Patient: sex M, age 57
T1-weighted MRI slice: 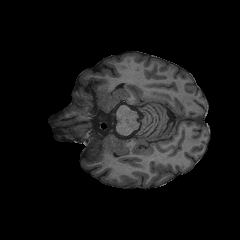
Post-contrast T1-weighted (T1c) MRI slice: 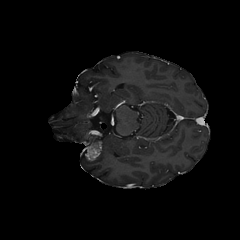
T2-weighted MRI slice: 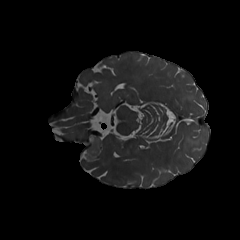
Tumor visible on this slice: yes
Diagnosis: Glioblastoma, IDH-wildtype
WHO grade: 4